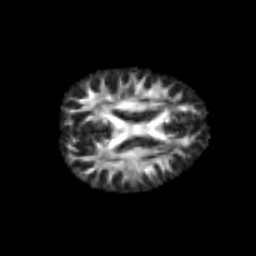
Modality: FA
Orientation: axial
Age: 25
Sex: male
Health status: healthy